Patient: sex F, age 69
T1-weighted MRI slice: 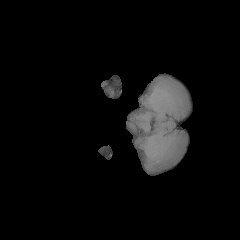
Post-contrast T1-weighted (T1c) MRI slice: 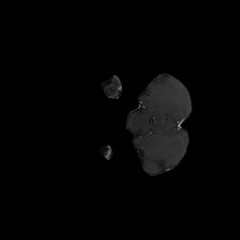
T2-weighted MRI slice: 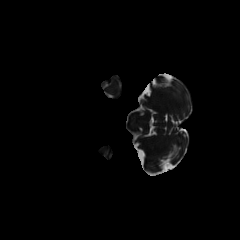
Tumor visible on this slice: no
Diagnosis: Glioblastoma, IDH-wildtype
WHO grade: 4